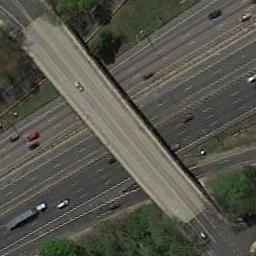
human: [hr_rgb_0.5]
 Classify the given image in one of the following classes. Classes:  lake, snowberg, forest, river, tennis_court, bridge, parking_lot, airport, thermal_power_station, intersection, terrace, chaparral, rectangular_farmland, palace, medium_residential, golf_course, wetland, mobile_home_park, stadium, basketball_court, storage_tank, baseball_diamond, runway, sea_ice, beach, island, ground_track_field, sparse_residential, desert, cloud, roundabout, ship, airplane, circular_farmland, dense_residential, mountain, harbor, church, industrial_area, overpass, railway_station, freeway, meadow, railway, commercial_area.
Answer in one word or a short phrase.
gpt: overpass